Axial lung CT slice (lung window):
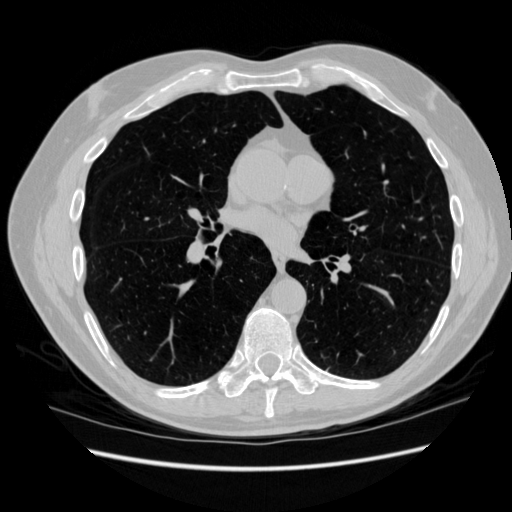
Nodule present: no